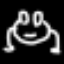
Label: frog